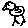
Label: bird